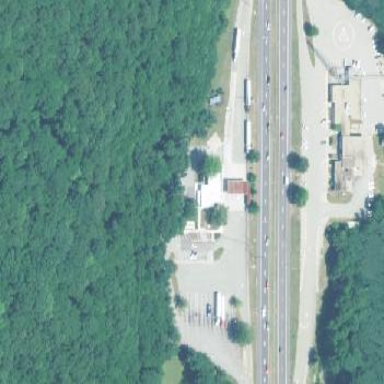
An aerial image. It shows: Rest area on the road.